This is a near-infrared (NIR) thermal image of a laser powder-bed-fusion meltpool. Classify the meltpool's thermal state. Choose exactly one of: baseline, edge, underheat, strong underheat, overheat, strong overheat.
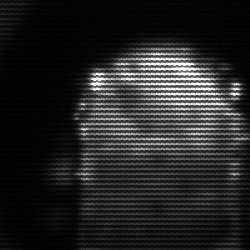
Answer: baseline